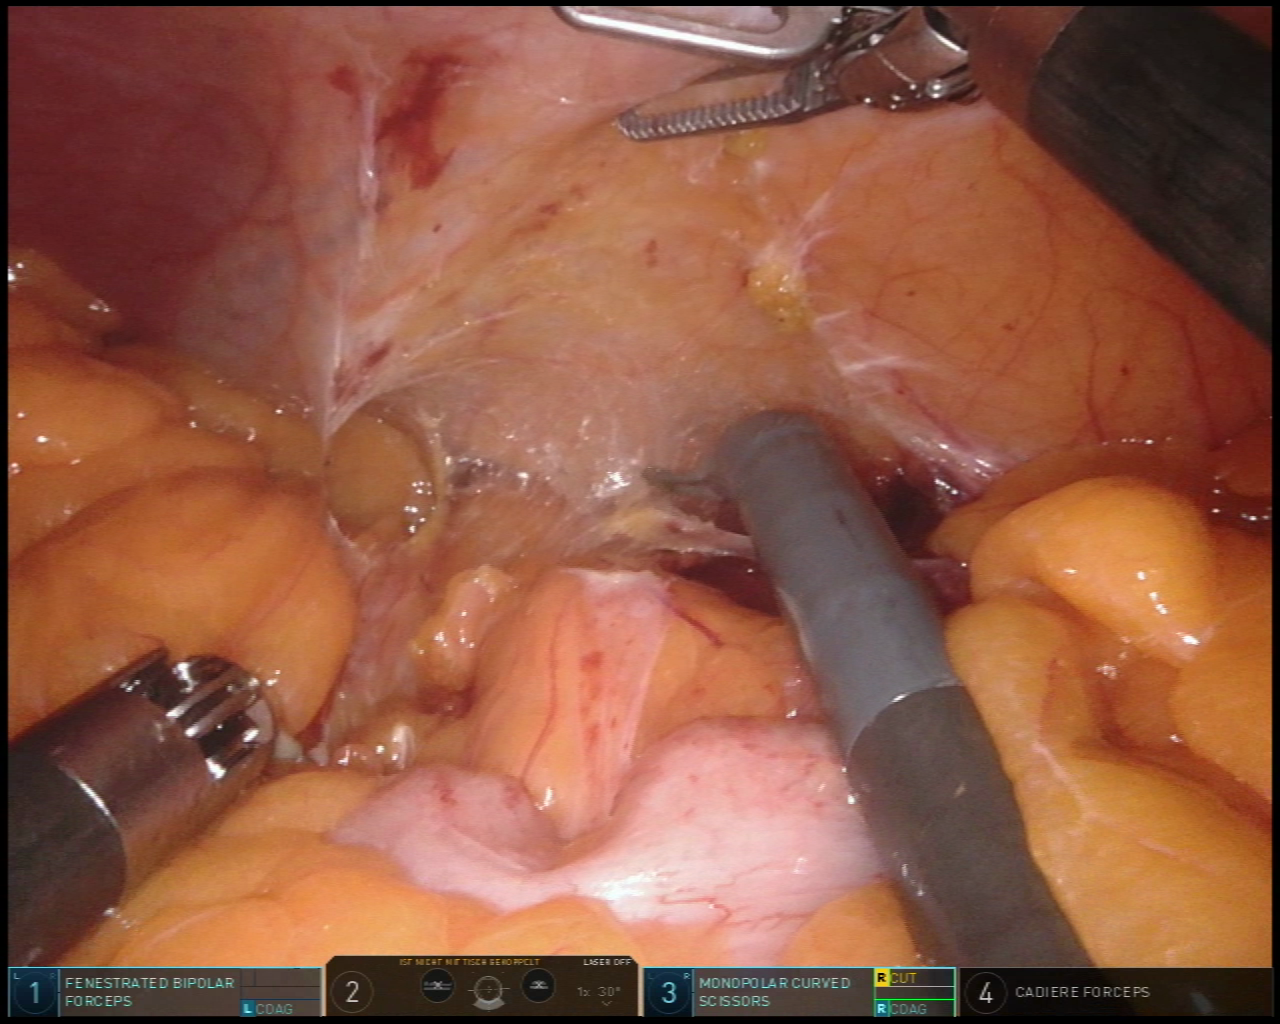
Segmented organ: abdominal_wall
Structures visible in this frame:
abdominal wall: yes
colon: yes
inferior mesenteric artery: no
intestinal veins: no
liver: no
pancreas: no
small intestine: no
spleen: no
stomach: no
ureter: no
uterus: no
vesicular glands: no